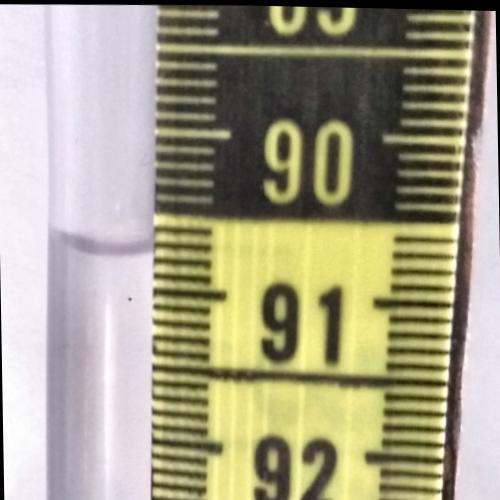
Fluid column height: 90.8 cm